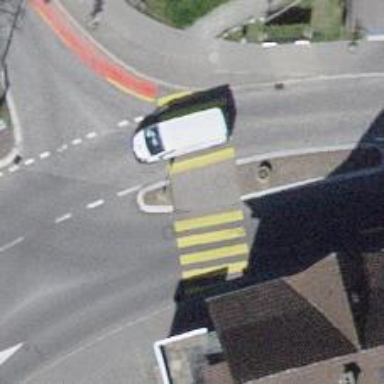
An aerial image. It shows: Marked crossing with zebra crossing. There is island at the crossing.